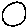
Label: circle